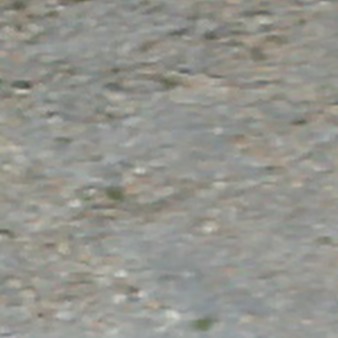
Label: other